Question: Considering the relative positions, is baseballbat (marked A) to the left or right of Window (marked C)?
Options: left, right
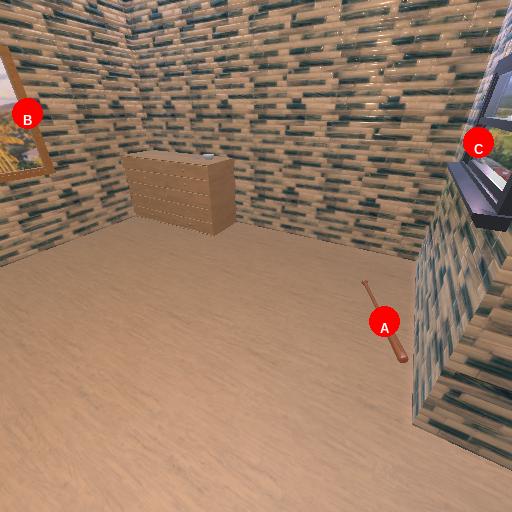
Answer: left